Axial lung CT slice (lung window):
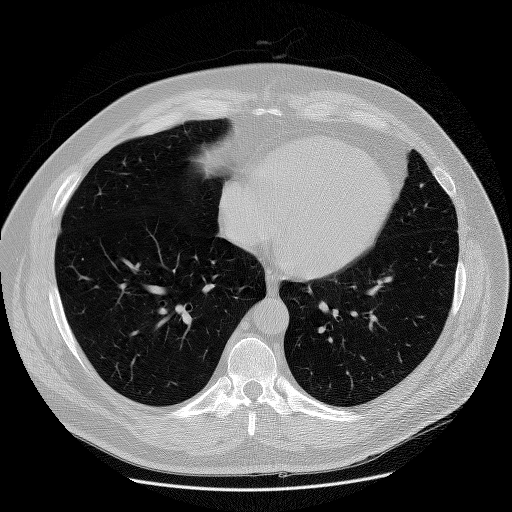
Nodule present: no